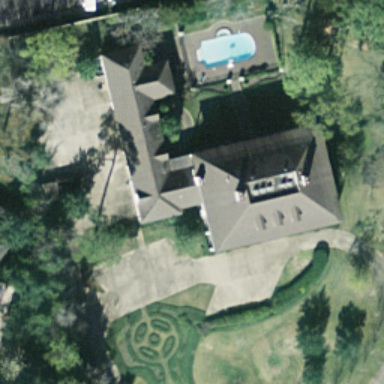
A villa with grey roofs is surrounded by lush plants in the sparse residential area .